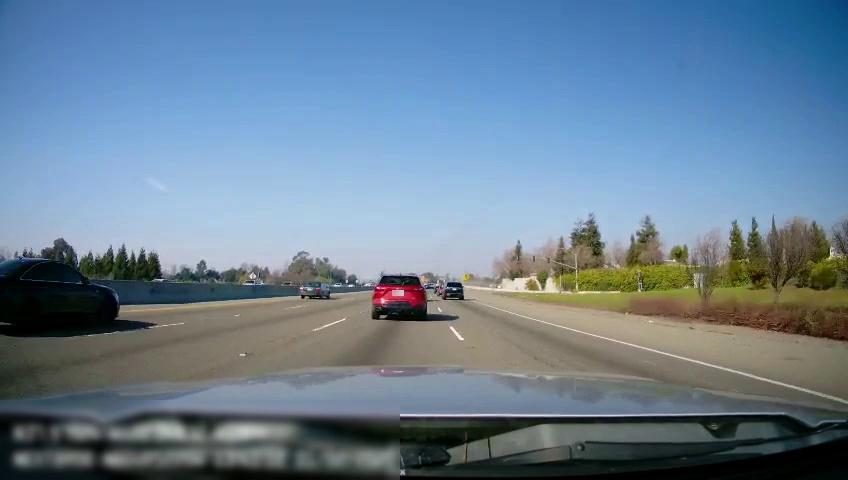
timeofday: Day
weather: Sunny
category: Drivable Space
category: Vehicles | SUV
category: Vehicles | Car
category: Vehicles | SUV
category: Vehicles | Car
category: Vehicles | Truck
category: Lanes | Alternate Lane
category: Lanes | Current Lane
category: Lanes | Alternate Lane
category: Lanes | Alternate Lane
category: Lanes | Alternate Lane